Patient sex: M
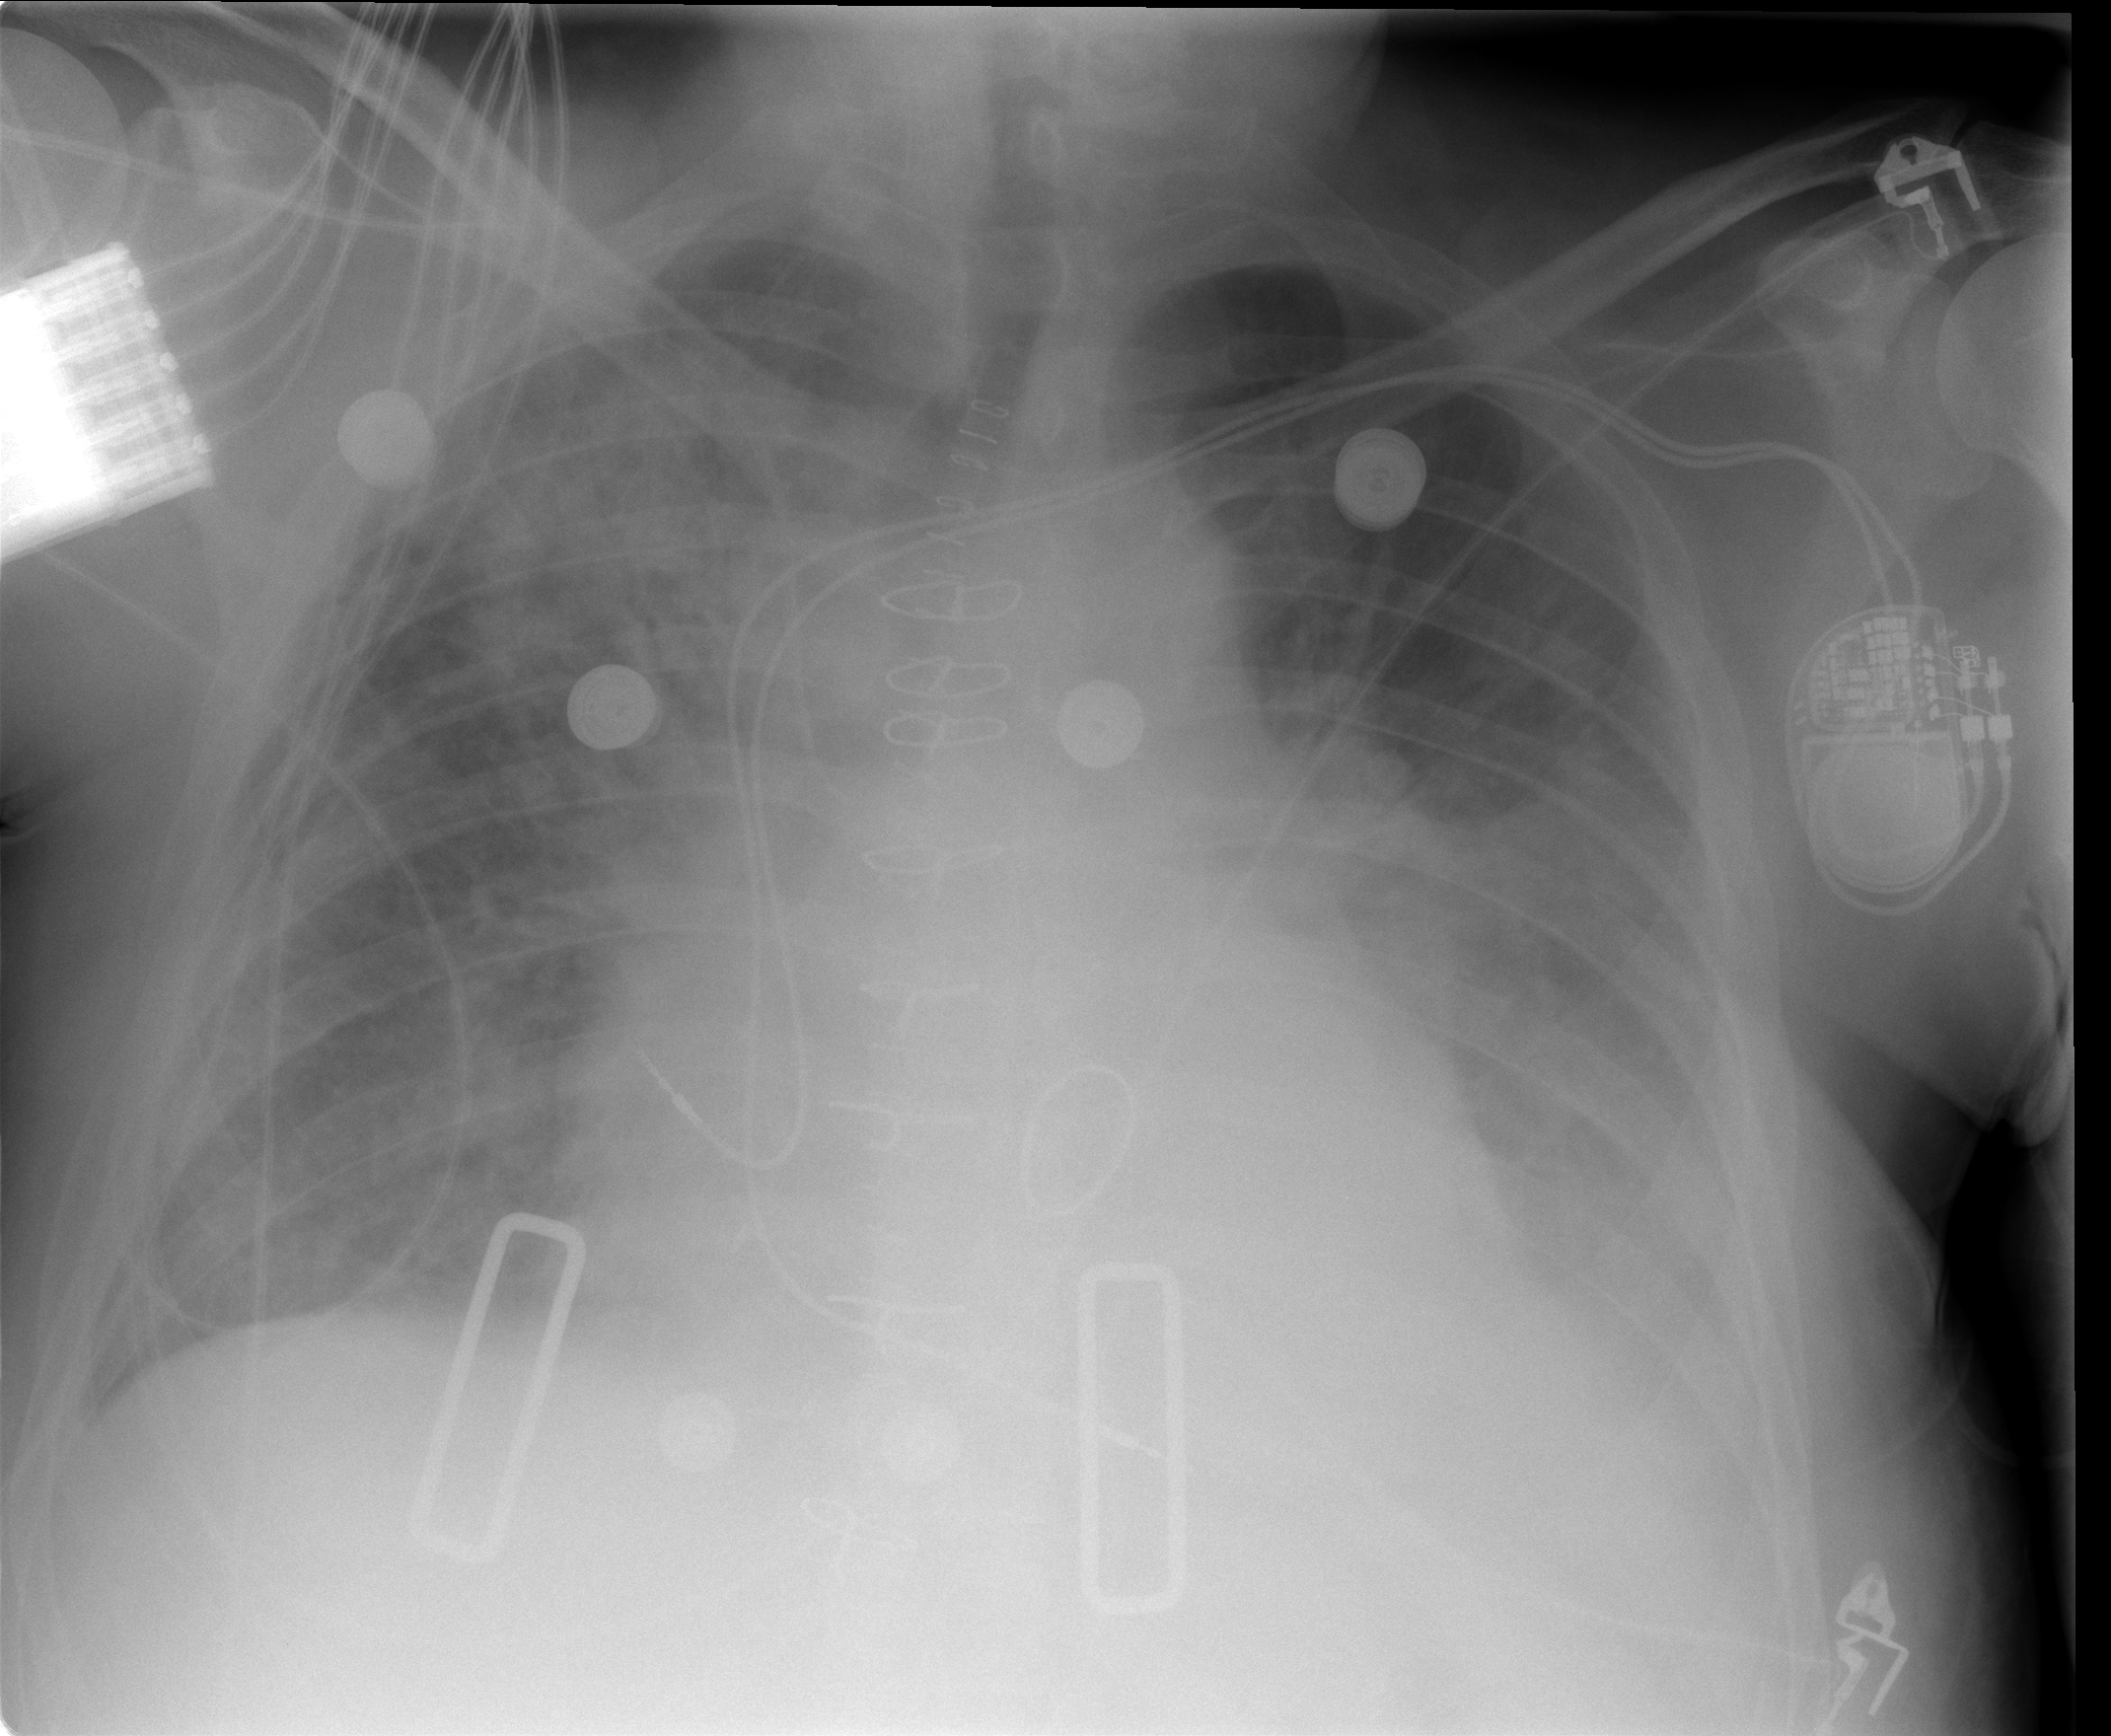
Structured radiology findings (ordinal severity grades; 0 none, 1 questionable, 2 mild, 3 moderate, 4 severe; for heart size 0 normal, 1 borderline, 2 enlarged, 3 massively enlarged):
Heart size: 2
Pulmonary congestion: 3
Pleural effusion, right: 2
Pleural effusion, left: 3
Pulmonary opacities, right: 3
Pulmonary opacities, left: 3
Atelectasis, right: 3
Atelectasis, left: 3